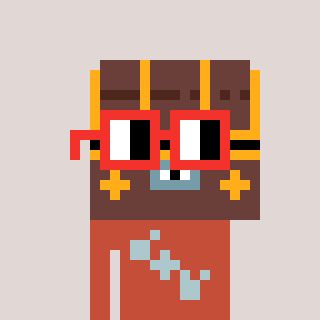
a pixel art character with square red glasses, a treasure chest-shaped head and a rust-colored body on a warm background